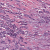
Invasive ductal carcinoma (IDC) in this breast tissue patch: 1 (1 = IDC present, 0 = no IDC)